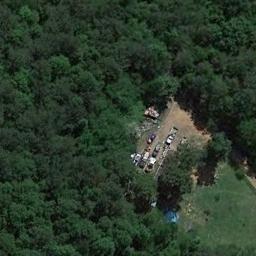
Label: forest